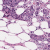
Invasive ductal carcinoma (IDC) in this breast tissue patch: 1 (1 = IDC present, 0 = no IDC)